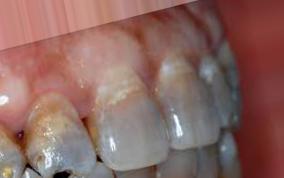
Condition: Tooth Discoloration